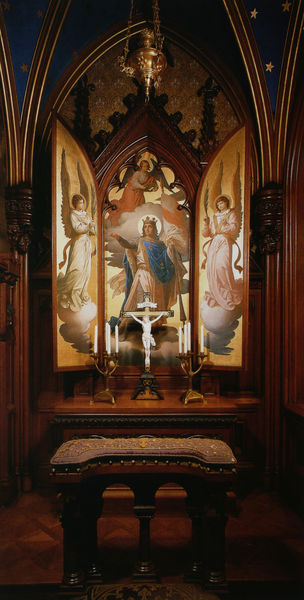
Titel: Schloss Neuschwanstein, Oratorium
Künstler: Julius Hofmann
Standort: Schwangau
Institution: Schloss Neuschwanstein
Schlagwörter: blau, flügel, holz, rot, innenraum, kirche, gold, krone, engel, bank, kissen, verzierung, kerzen, kreuz, sterne, knien, beten, altar, jesus, kruzifix, madonna, betstuhl, gabriel